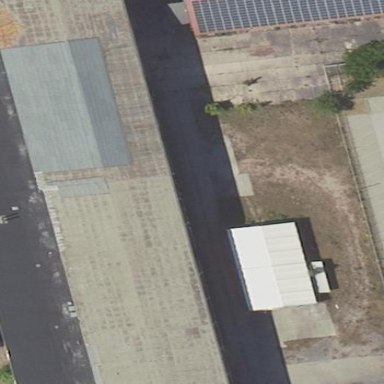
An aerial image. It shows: Manufacturing building.